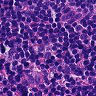
Metastatic tissue present: no